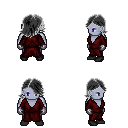
a pixel art fantasy rpg character, male body template, dark elf, purple skin, red robe, metal pants, gray swoop hairstyle, metal gloves, black shoes, four views (front, back, left, right), 2x2 character sprite sheet, small pixel art, hard edges, no anti-aliasing